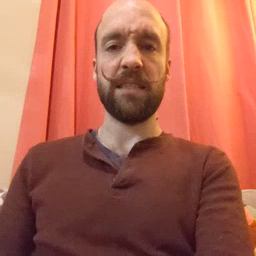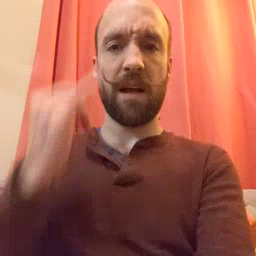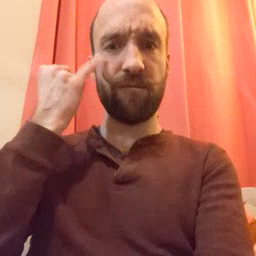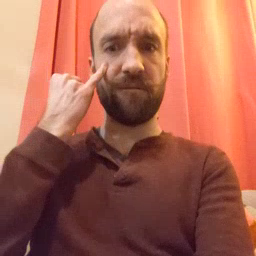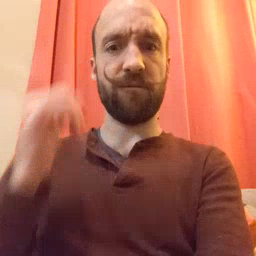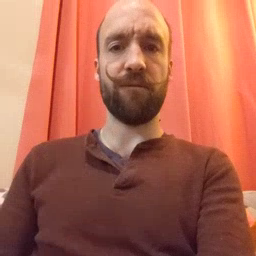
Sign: if